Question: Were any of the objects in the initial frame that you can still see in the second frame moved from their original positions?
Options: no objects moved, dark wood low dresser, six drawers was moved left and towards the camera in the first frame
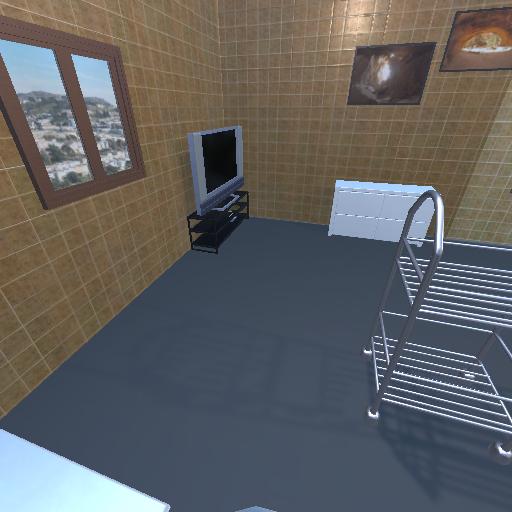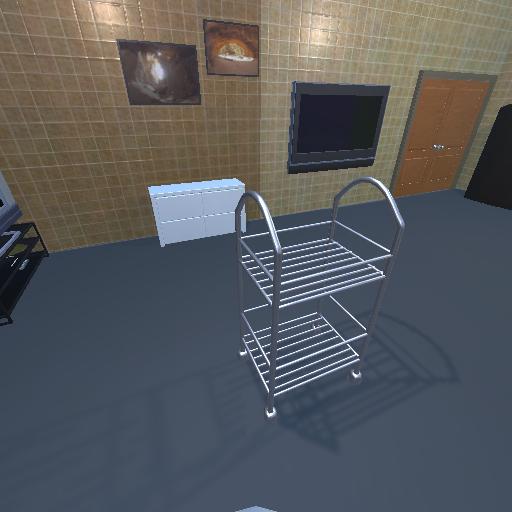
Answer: no objects moved